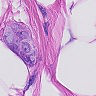
Metastatic tissue present: yes